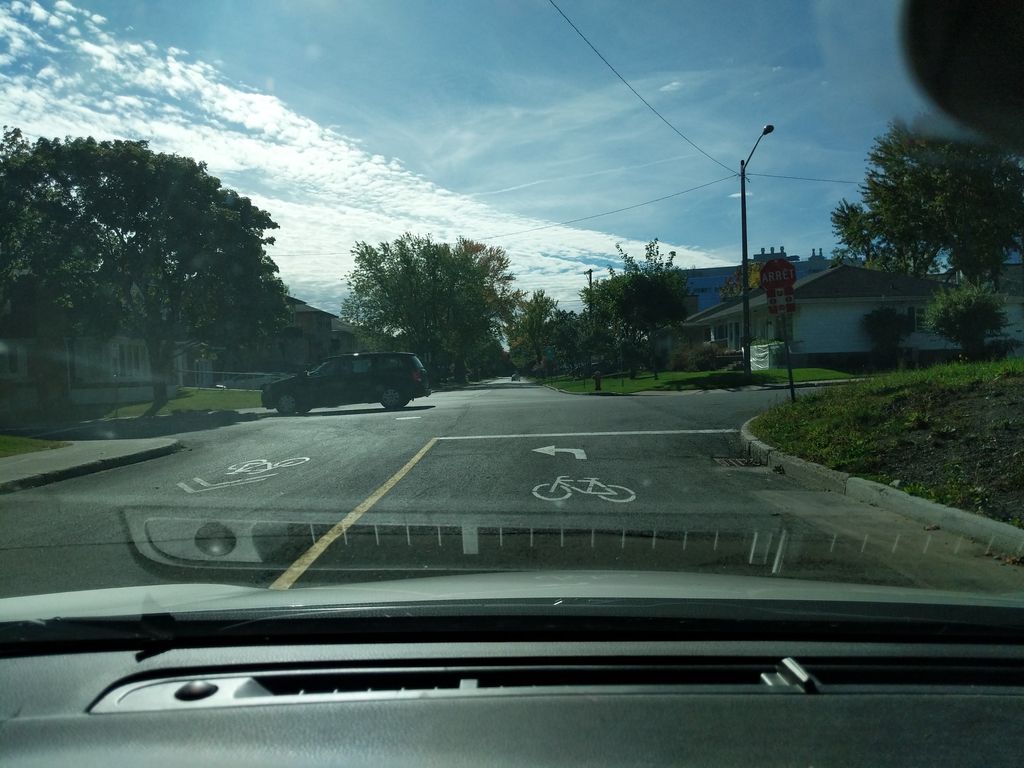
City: quebec_city